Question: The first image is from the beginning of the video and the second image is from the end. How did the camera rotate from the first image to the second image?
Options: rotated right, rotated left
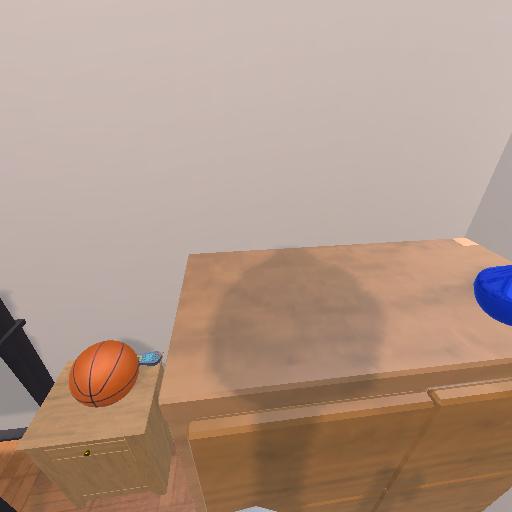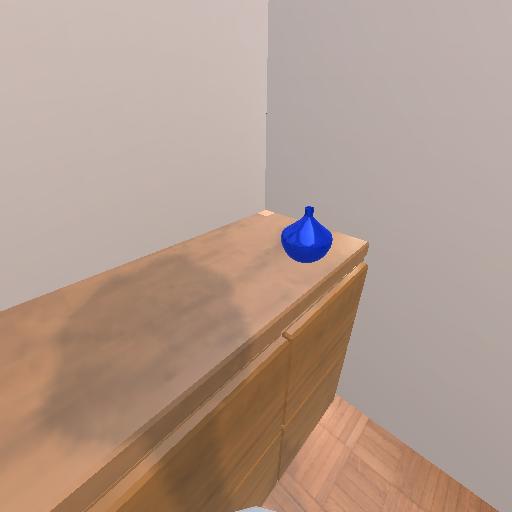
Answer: rotated right